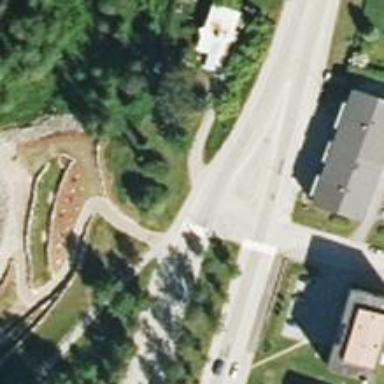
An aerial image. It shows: Uncontrolled road crossing.